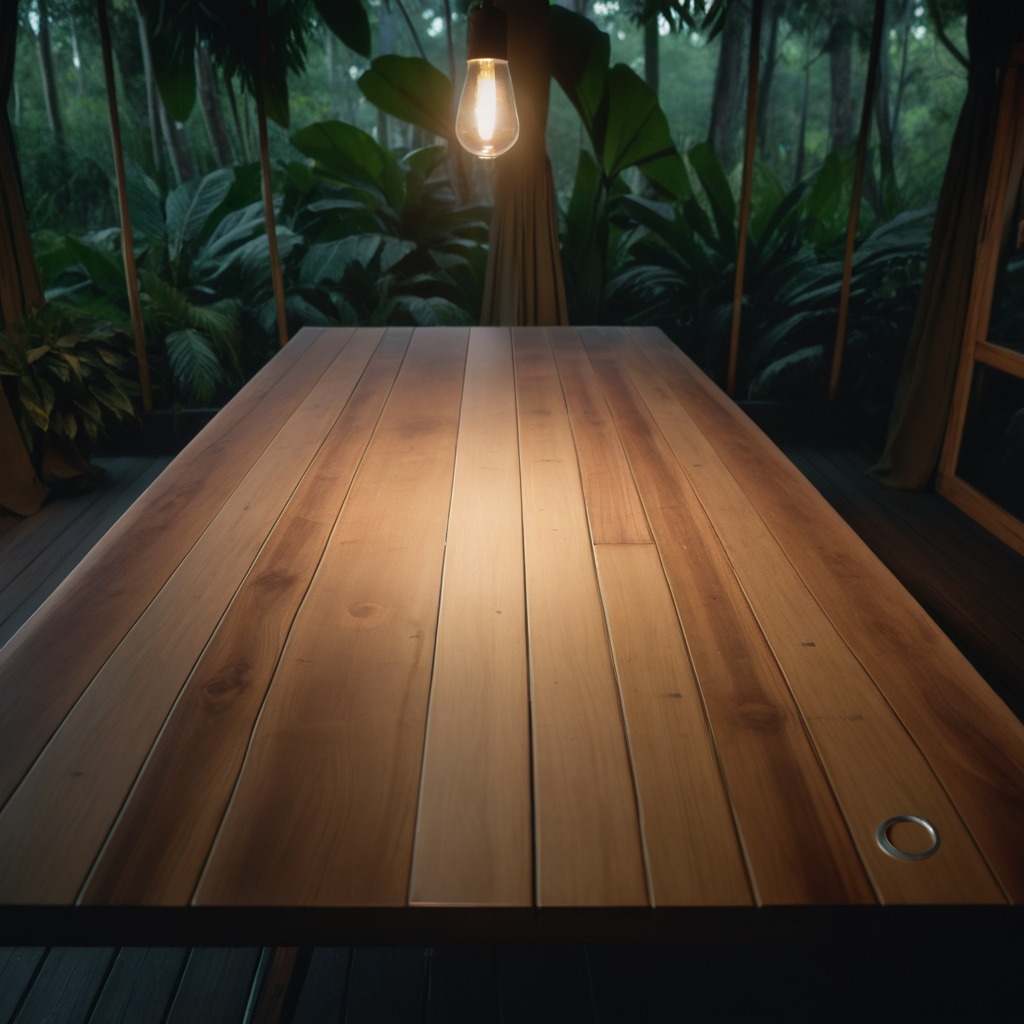
A flat metal washer is lying on a wooden table inside a jungle field workshop tent at night.